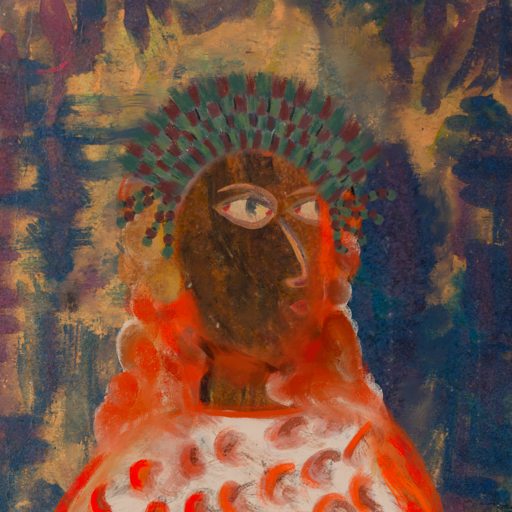
Background: InTheSun, Head And Neck Side: Mosgoul, Face Side: GypsyMother, Bust: Rupkatha, Hair Side: Rupkatha, Head Accessory: After_Raid_Crown, Second Necklace: Blank, Necklace: Blank, Baby: Blank